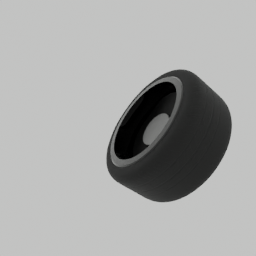
Label: mechanical